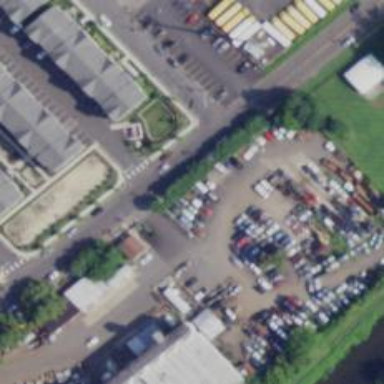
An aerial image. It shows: Industrial area designated as scrap yard.